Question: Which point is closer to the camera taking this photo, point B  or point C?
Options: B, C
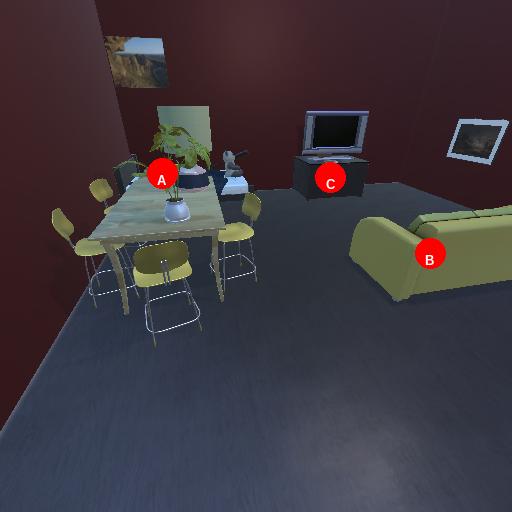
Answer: B